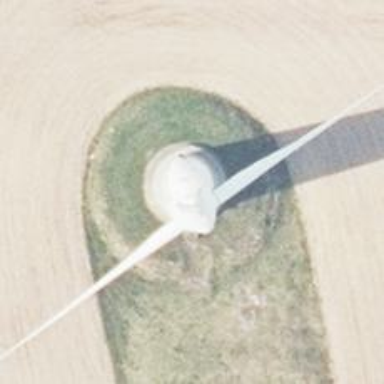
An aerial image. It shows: Wind generator in the form of horizontal axis wind turbine.